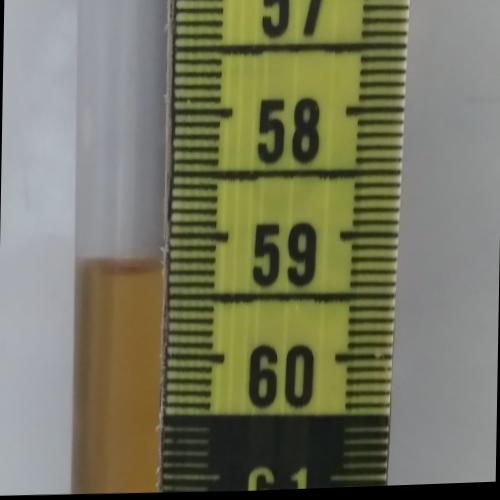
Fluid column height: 59.3 cm